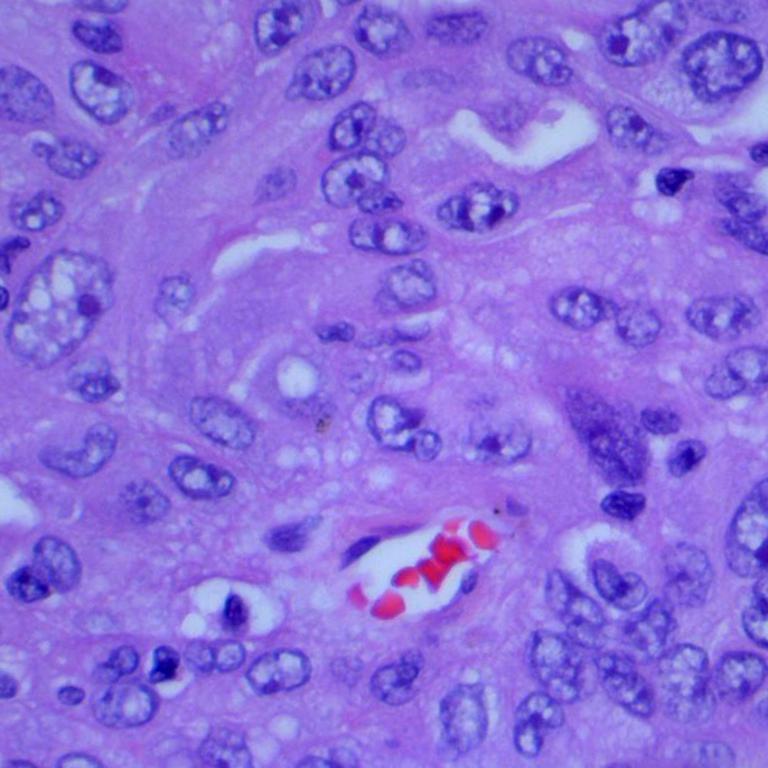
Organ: lung
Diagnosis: adenocarcinomas